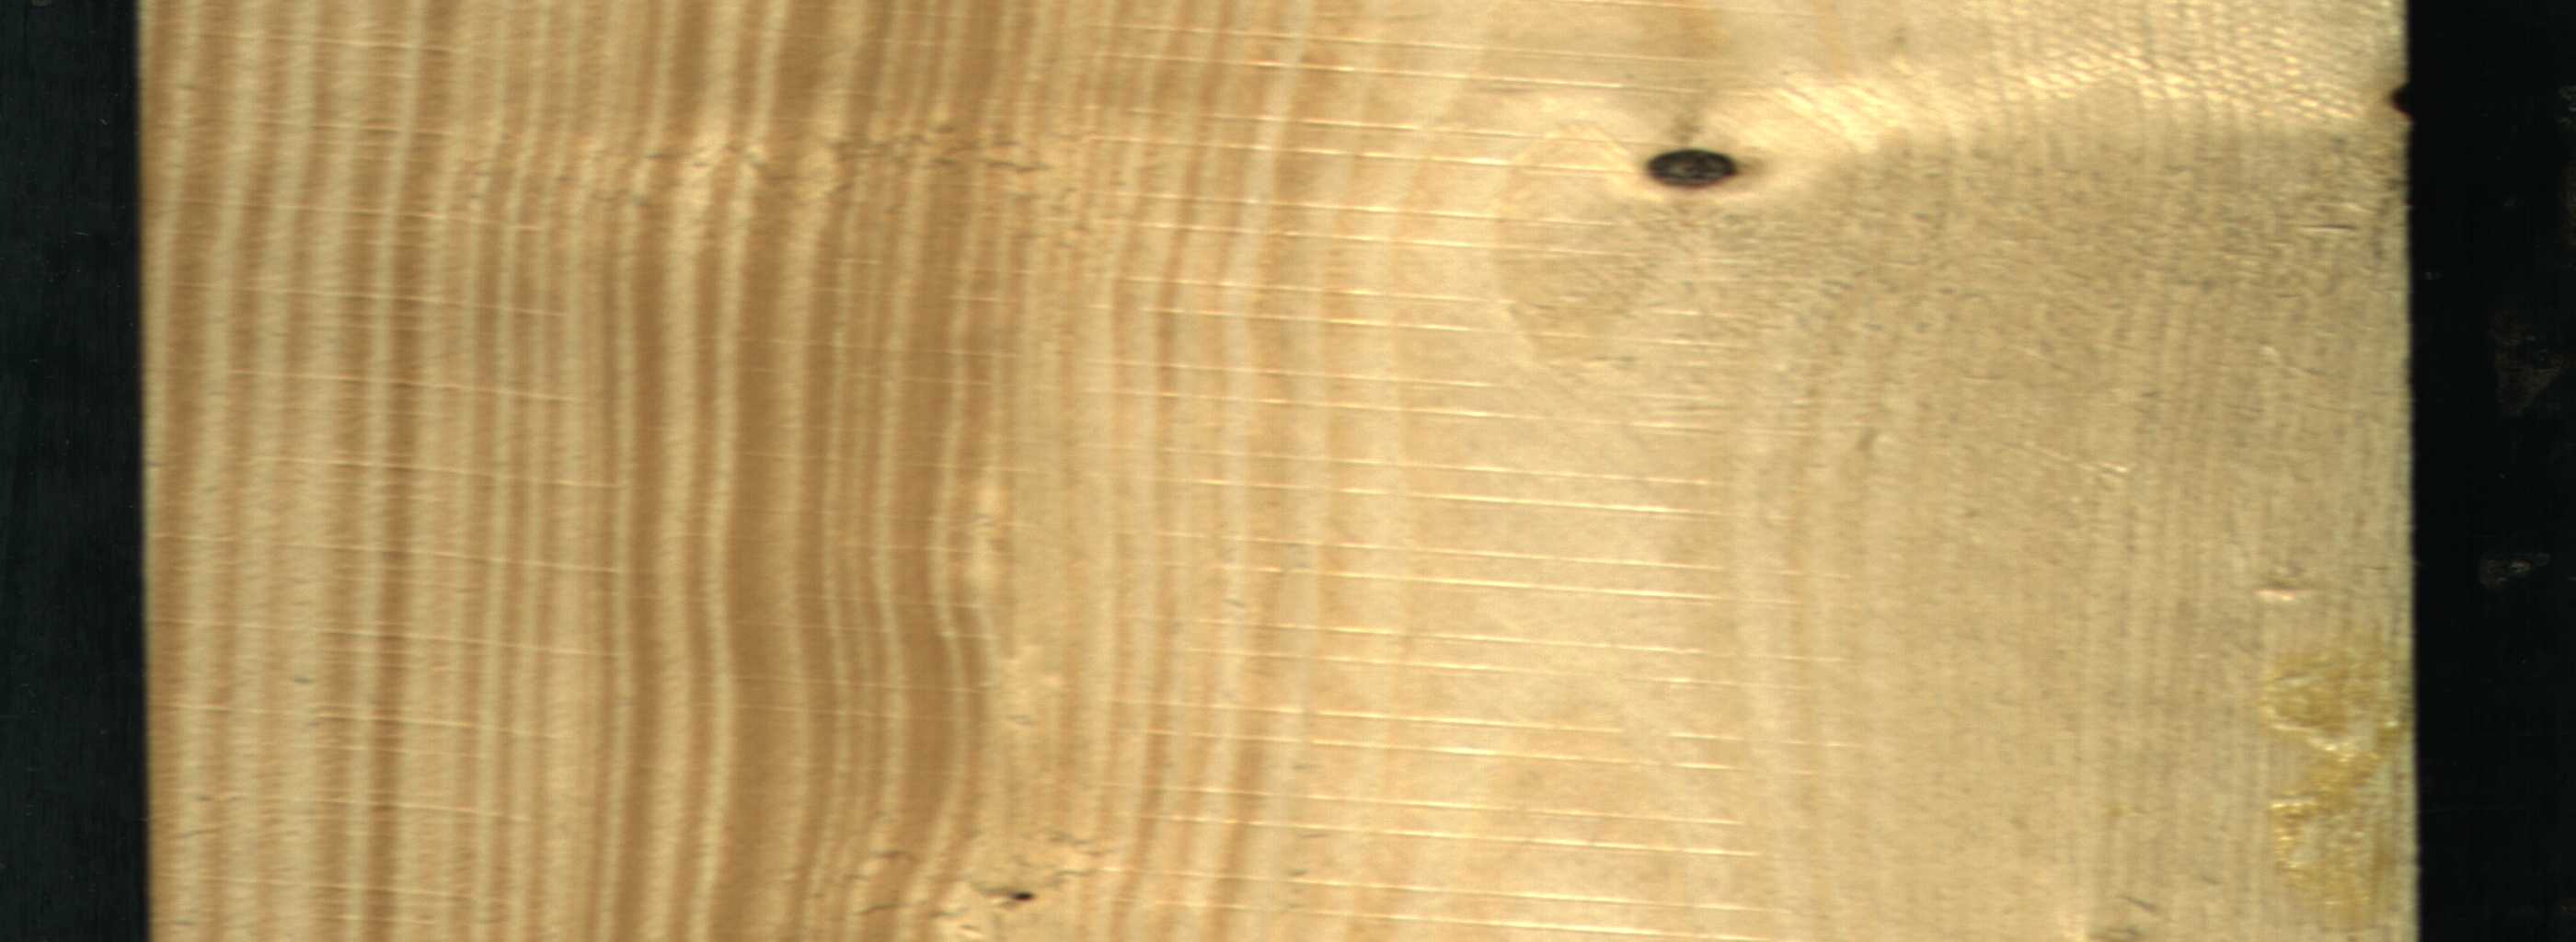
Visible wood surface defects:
resin
Dead_Knot